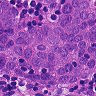
Metastatic tissue present: yes